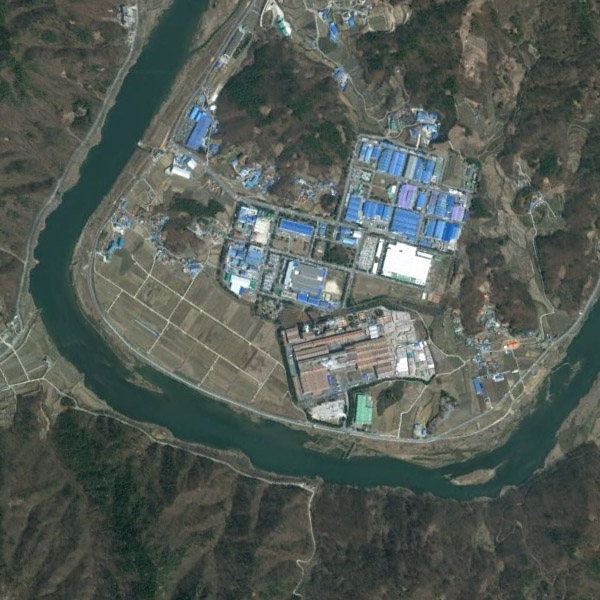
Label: River